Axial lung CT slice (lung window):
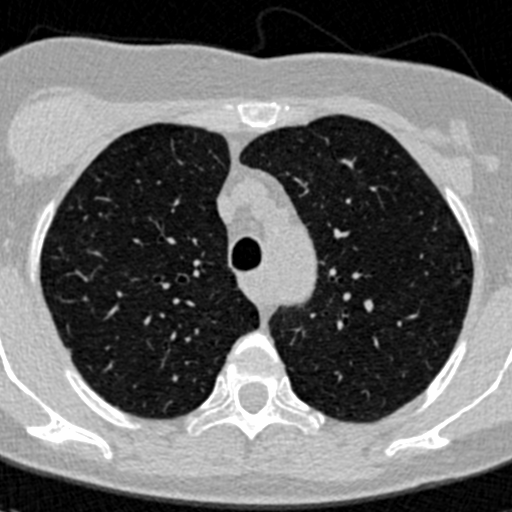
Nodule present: no